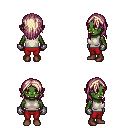
a pixel art fantasy rpg character, female body template, orc, green skin, white sleeveless shirt, red pants, white blonde long hairstyle, metal gloves, brown shoes, four views (front, back, left, right), 2x2 character sprite sheet, small pixel art, hard edges, no anti-aliasing